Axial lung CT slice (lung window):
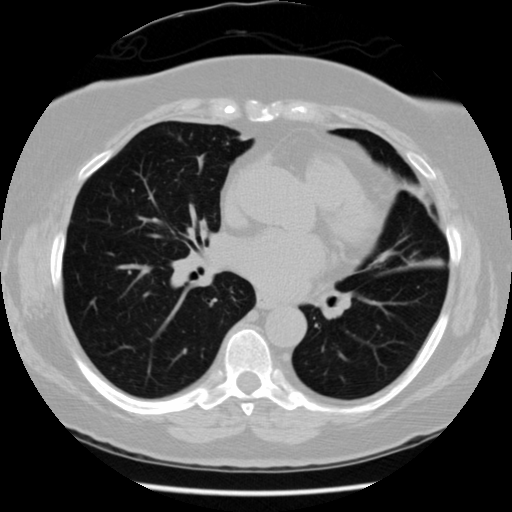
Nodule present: no